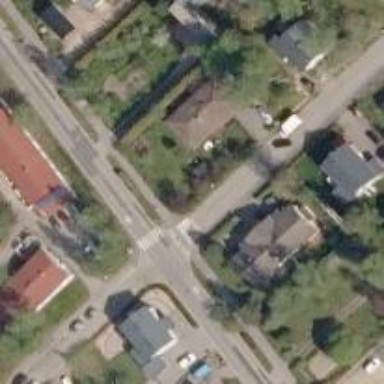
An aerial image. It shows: Road with "give way" sign.